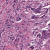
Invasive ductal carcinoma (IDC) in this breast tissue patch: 1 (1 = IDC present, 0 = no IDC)